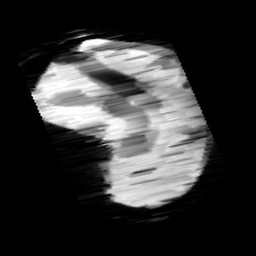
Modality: minIP
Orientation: sagittal
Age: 9
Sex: male
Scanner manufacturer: siemens
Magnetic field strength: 3 T
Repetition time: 0.027 s
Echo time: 0.02 s